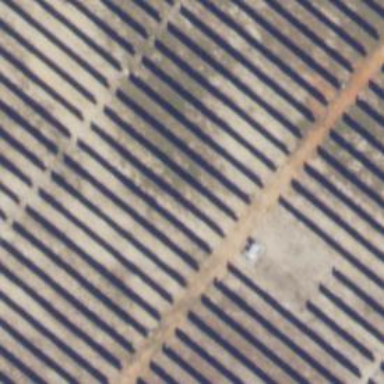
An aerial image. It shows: Solar photovoltaic panel generator.